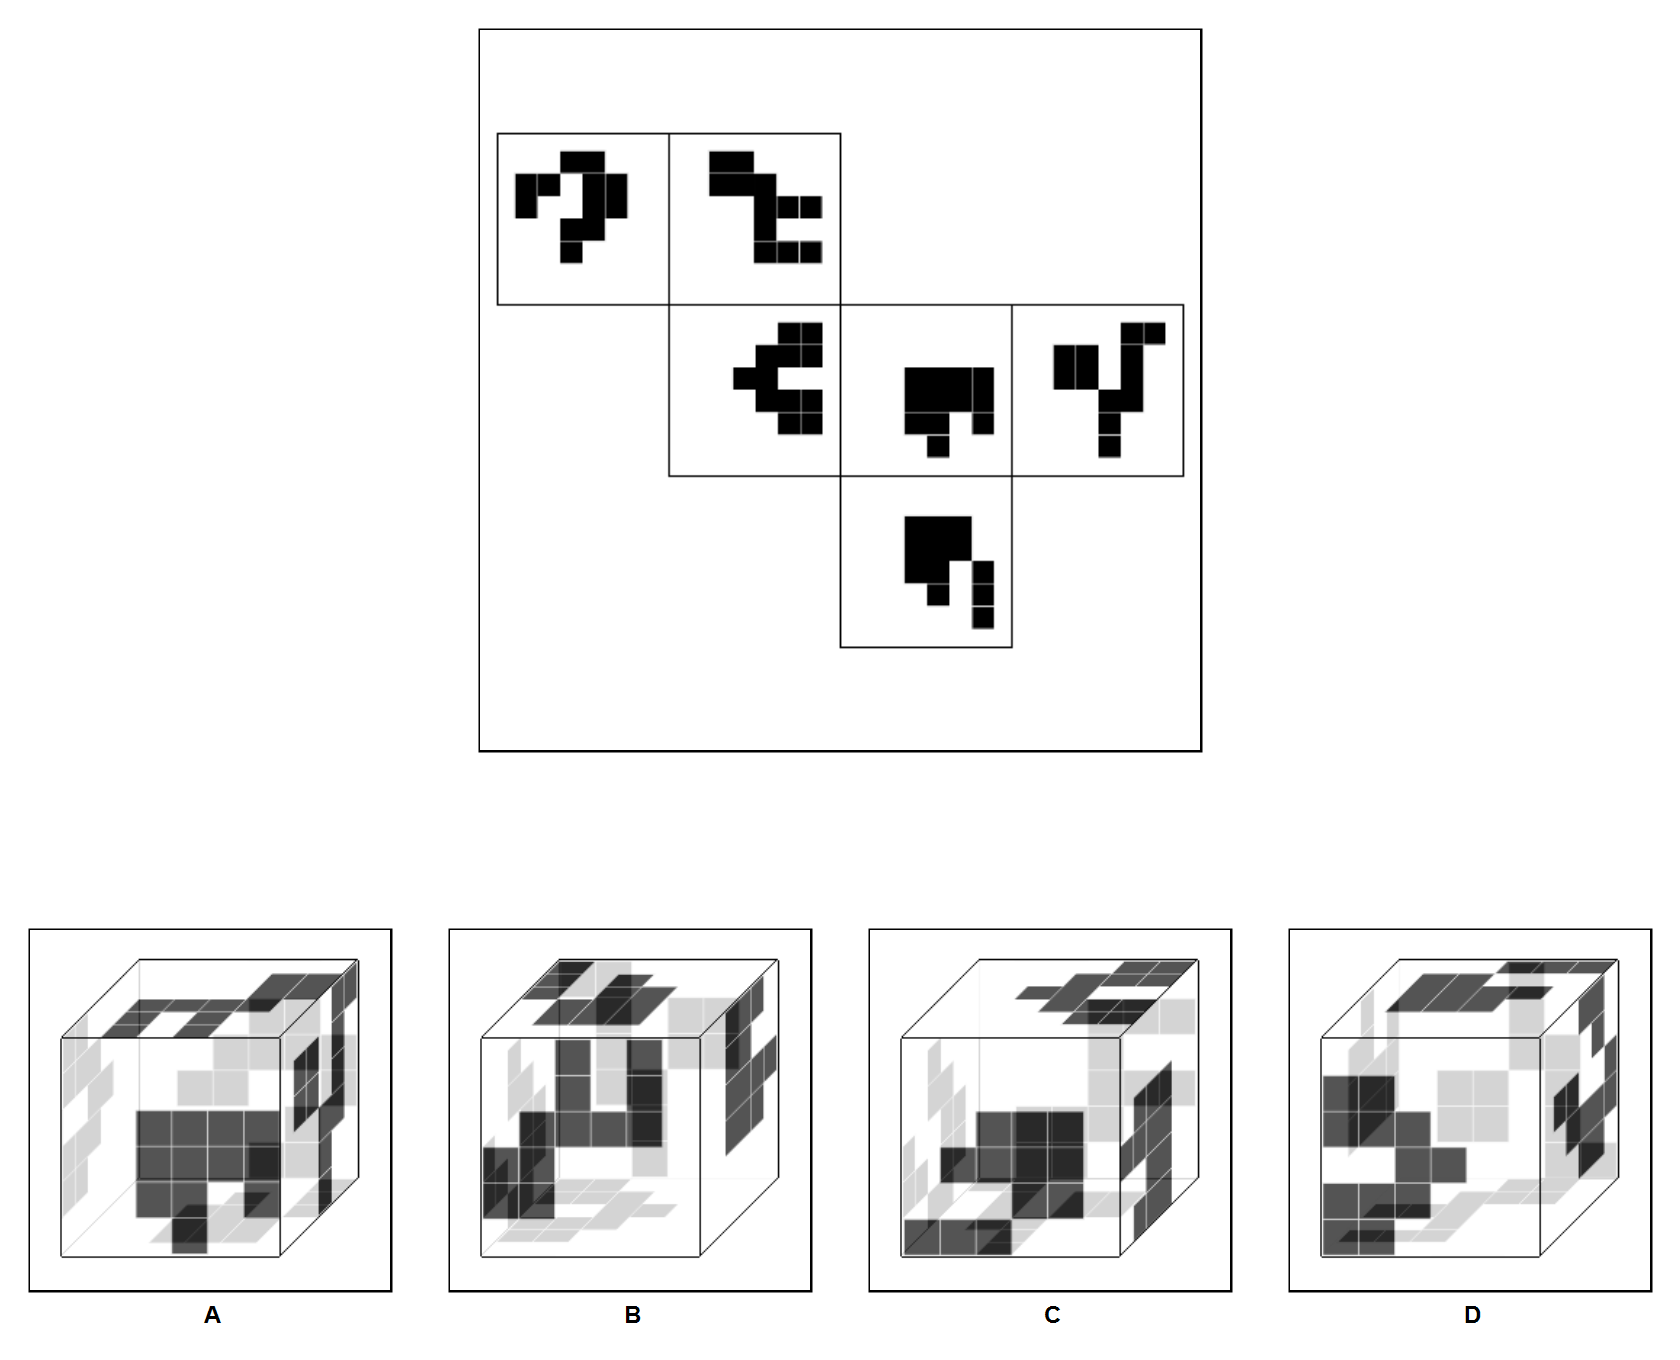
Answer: B